Chest X-ray:
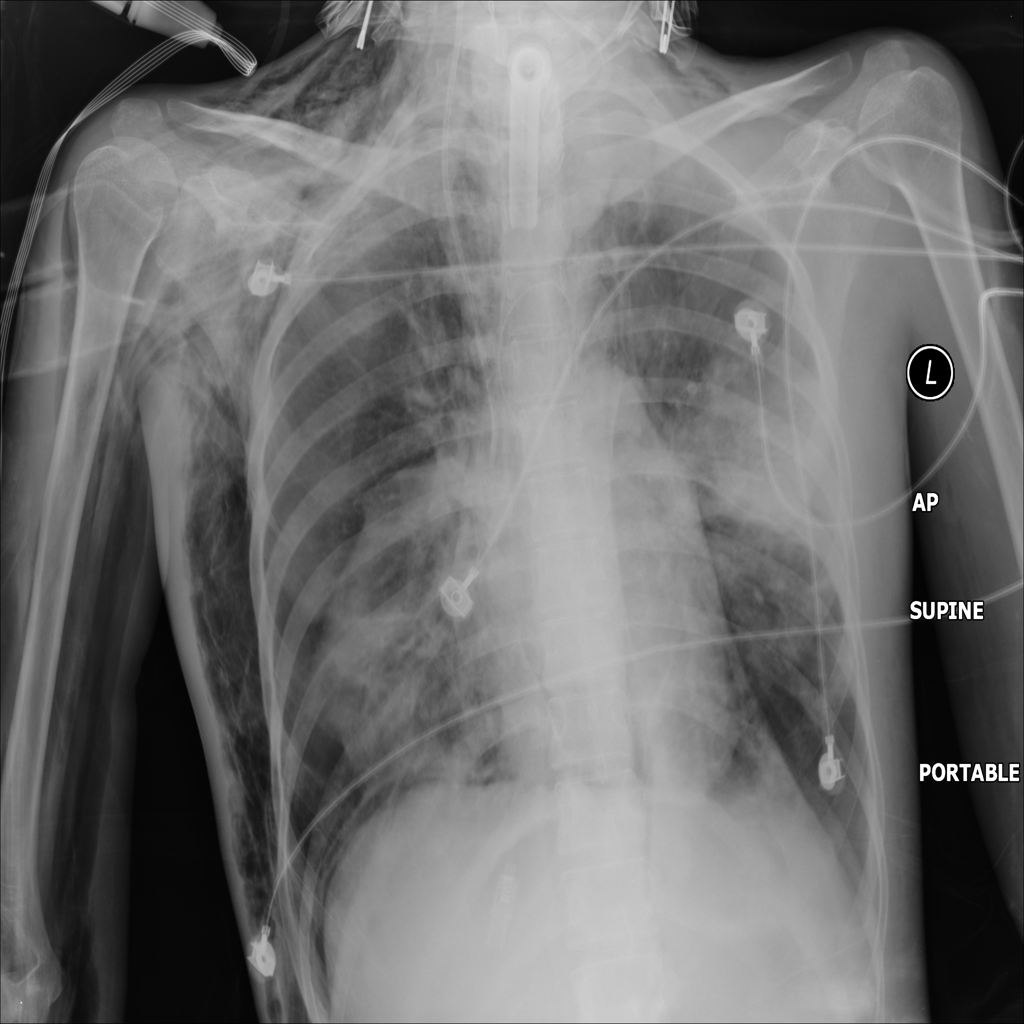
Findings: Consolidation, Effusion
No abnormal finding: no